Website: bh-photo
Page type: receipt
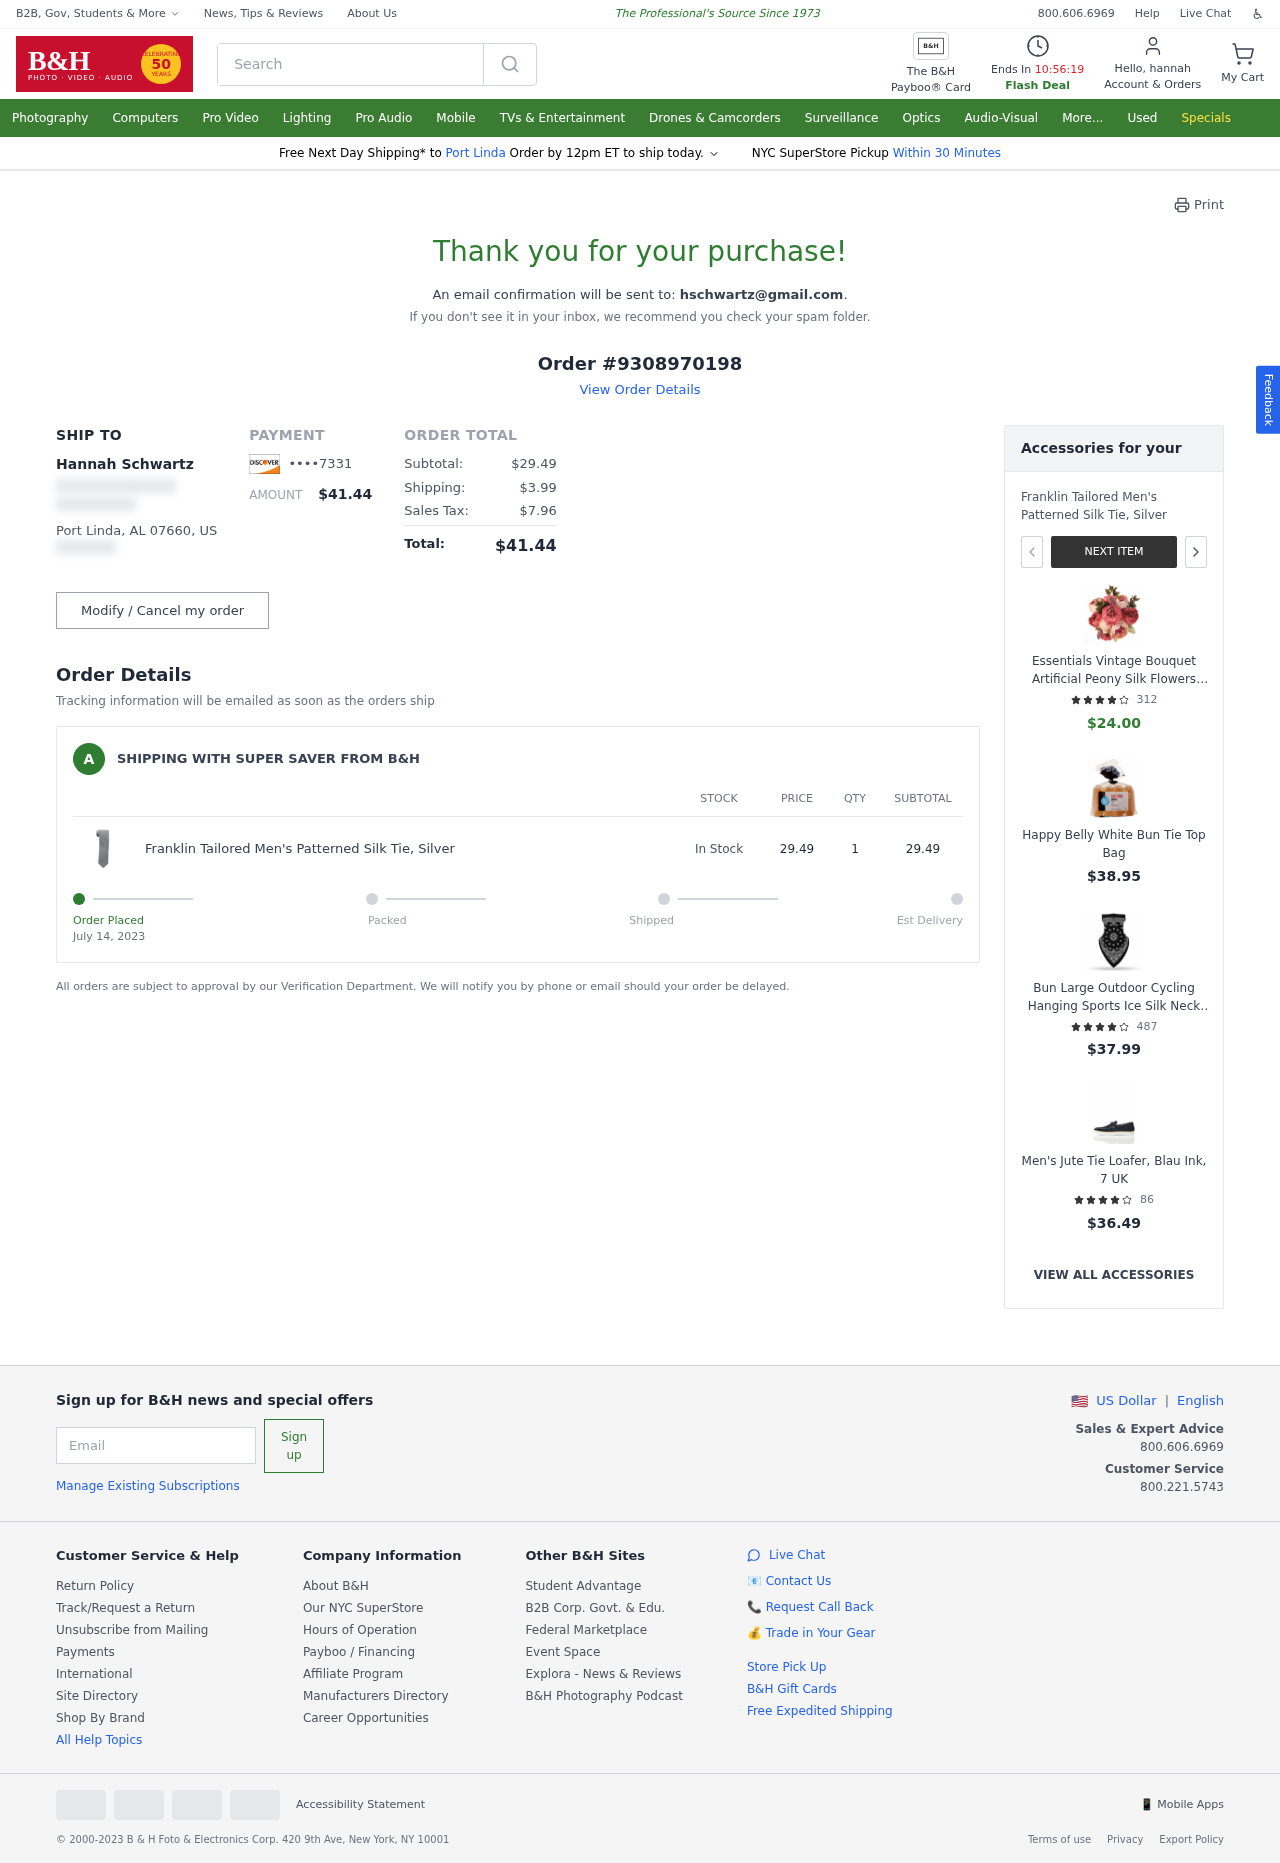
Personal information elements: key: PII_CARD_LAST4
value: ••••7331
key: PII_CITY
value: Port Linda
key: PII_EMAIL
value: hschwartz@gmail.com
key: PII_FIRSTNAME
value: hannah
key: PII_FULLNAME
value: Hannah Schwartz
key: PII_CITY_STATE_ZIP
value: Port Linda, AL 07660
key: PII_COUNTRY_CODE
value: US
Product elements: key: PRODUCT1_NAME
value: Franklin Tailored Men's Patterned Silk Tie, Silver
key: PRODUCT1_PRICE
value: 29.49
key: PRODUCT1_QUANTITY
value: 1
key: PRODUCT2_NAME
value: Essentials Vintage Bouquet Artificial Peony Silk Flowers Home Wedding Decoration
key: PRODUCT2_NUM_RATINGS
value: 312
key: PRODUCT2_PRICE
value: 24
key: PRODUCT2_RATING
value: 4.5
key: PRODUCT3_NAME
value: Happy Belly White Bun Tie Top Bag
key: PRODUCT3_PRICE
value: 38.95
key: PRODUCT4_NAME
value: Bun Large Outdoor Cycling Hanging Sports Ice Silk Neck Gaiters Hang Ear Face Tube Scarf, 1 Pack, Bla
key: PRODUCT4_NUM_RATINGS
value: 487
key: PRODUCT4_PRICE
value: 37.99
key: PRODUCT4_RATING
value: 4.6
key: PRODUCT5_NAME
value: Men's Jute Tie Loafer, Blau Ink, 7 UK
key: PRODUCT5_NUM_RATINGS
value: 86
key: PRODUCT5_PRICE
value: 36.49
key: PRODUCT5_RATING
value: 4.4
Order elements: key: ORDER_ID
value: Order #9308970198
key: ORDER_TOTAL
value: $41.44
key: ORDER_SUBTOTAL
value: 29.49
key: ORDER_SUBTOTAL
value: $29.49
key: ORDER_SHIPPING_COST
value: $3.99
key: ORDER_TAX
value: $7.96
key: ORDER_DATE
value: July 14, 2023
Search elements: key: HEADER_SEARCH
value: Search